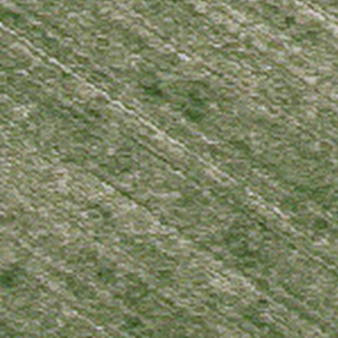
Label: other